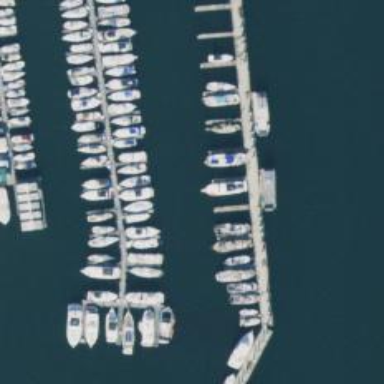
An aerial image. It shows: Breakwater with mooring capabilities.